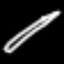
Label: pencil